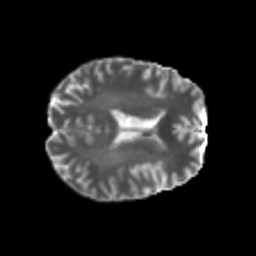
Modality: T2w
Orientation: axial
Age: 38
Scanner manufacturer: philips
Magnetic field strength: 3 T
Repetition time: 8.549 s
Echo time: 0.1273 s